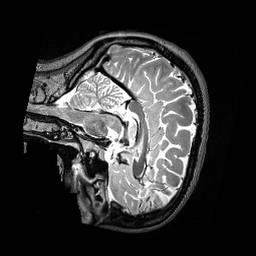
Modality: T2w
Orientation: sagittal
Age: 31
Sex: female
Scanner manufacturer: siemens
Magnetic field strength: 3 T
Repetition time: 3.2 s
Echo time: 0.479 s